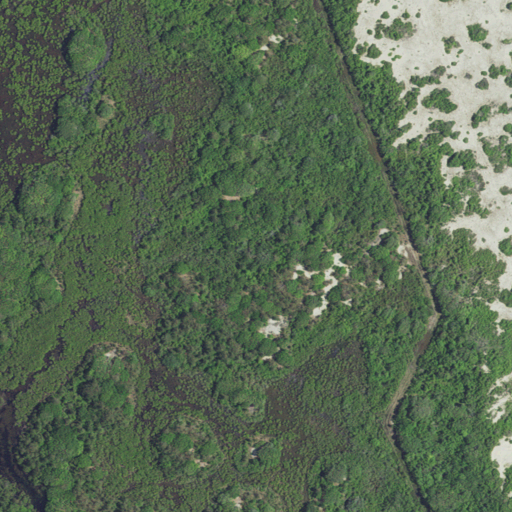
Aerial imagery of island in North Carolina named Lucks Island (historical) containing woody wetlands, barren land, herbaceous wetlands, and open water